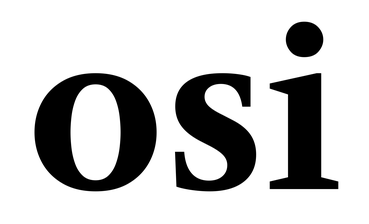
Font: LibreCaslonText_Bold